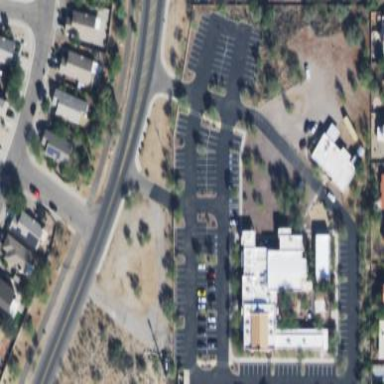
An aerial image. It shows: Parking area with asphalt surface.